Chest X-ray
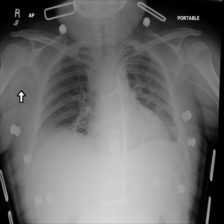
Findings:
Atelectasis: positive
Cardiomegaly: negative
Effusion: negative
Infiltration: negative
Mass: negative
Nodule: negative
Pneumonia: negative
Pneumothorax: negative
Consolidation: negative
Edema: negative
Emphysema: negative
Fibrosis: negative
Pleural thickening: negative
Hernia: negative